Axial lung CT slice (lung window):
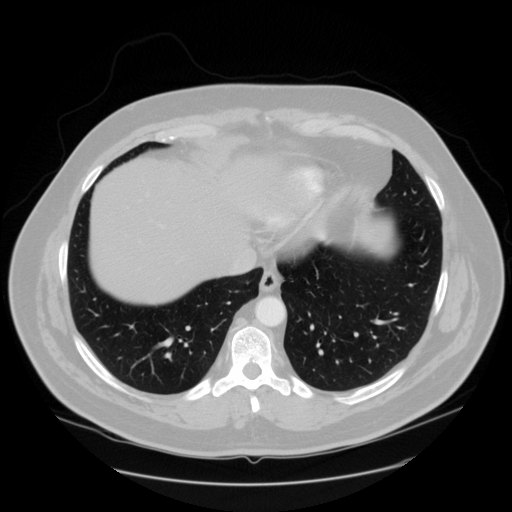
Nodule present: no